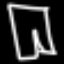
Label: pants